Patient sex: M
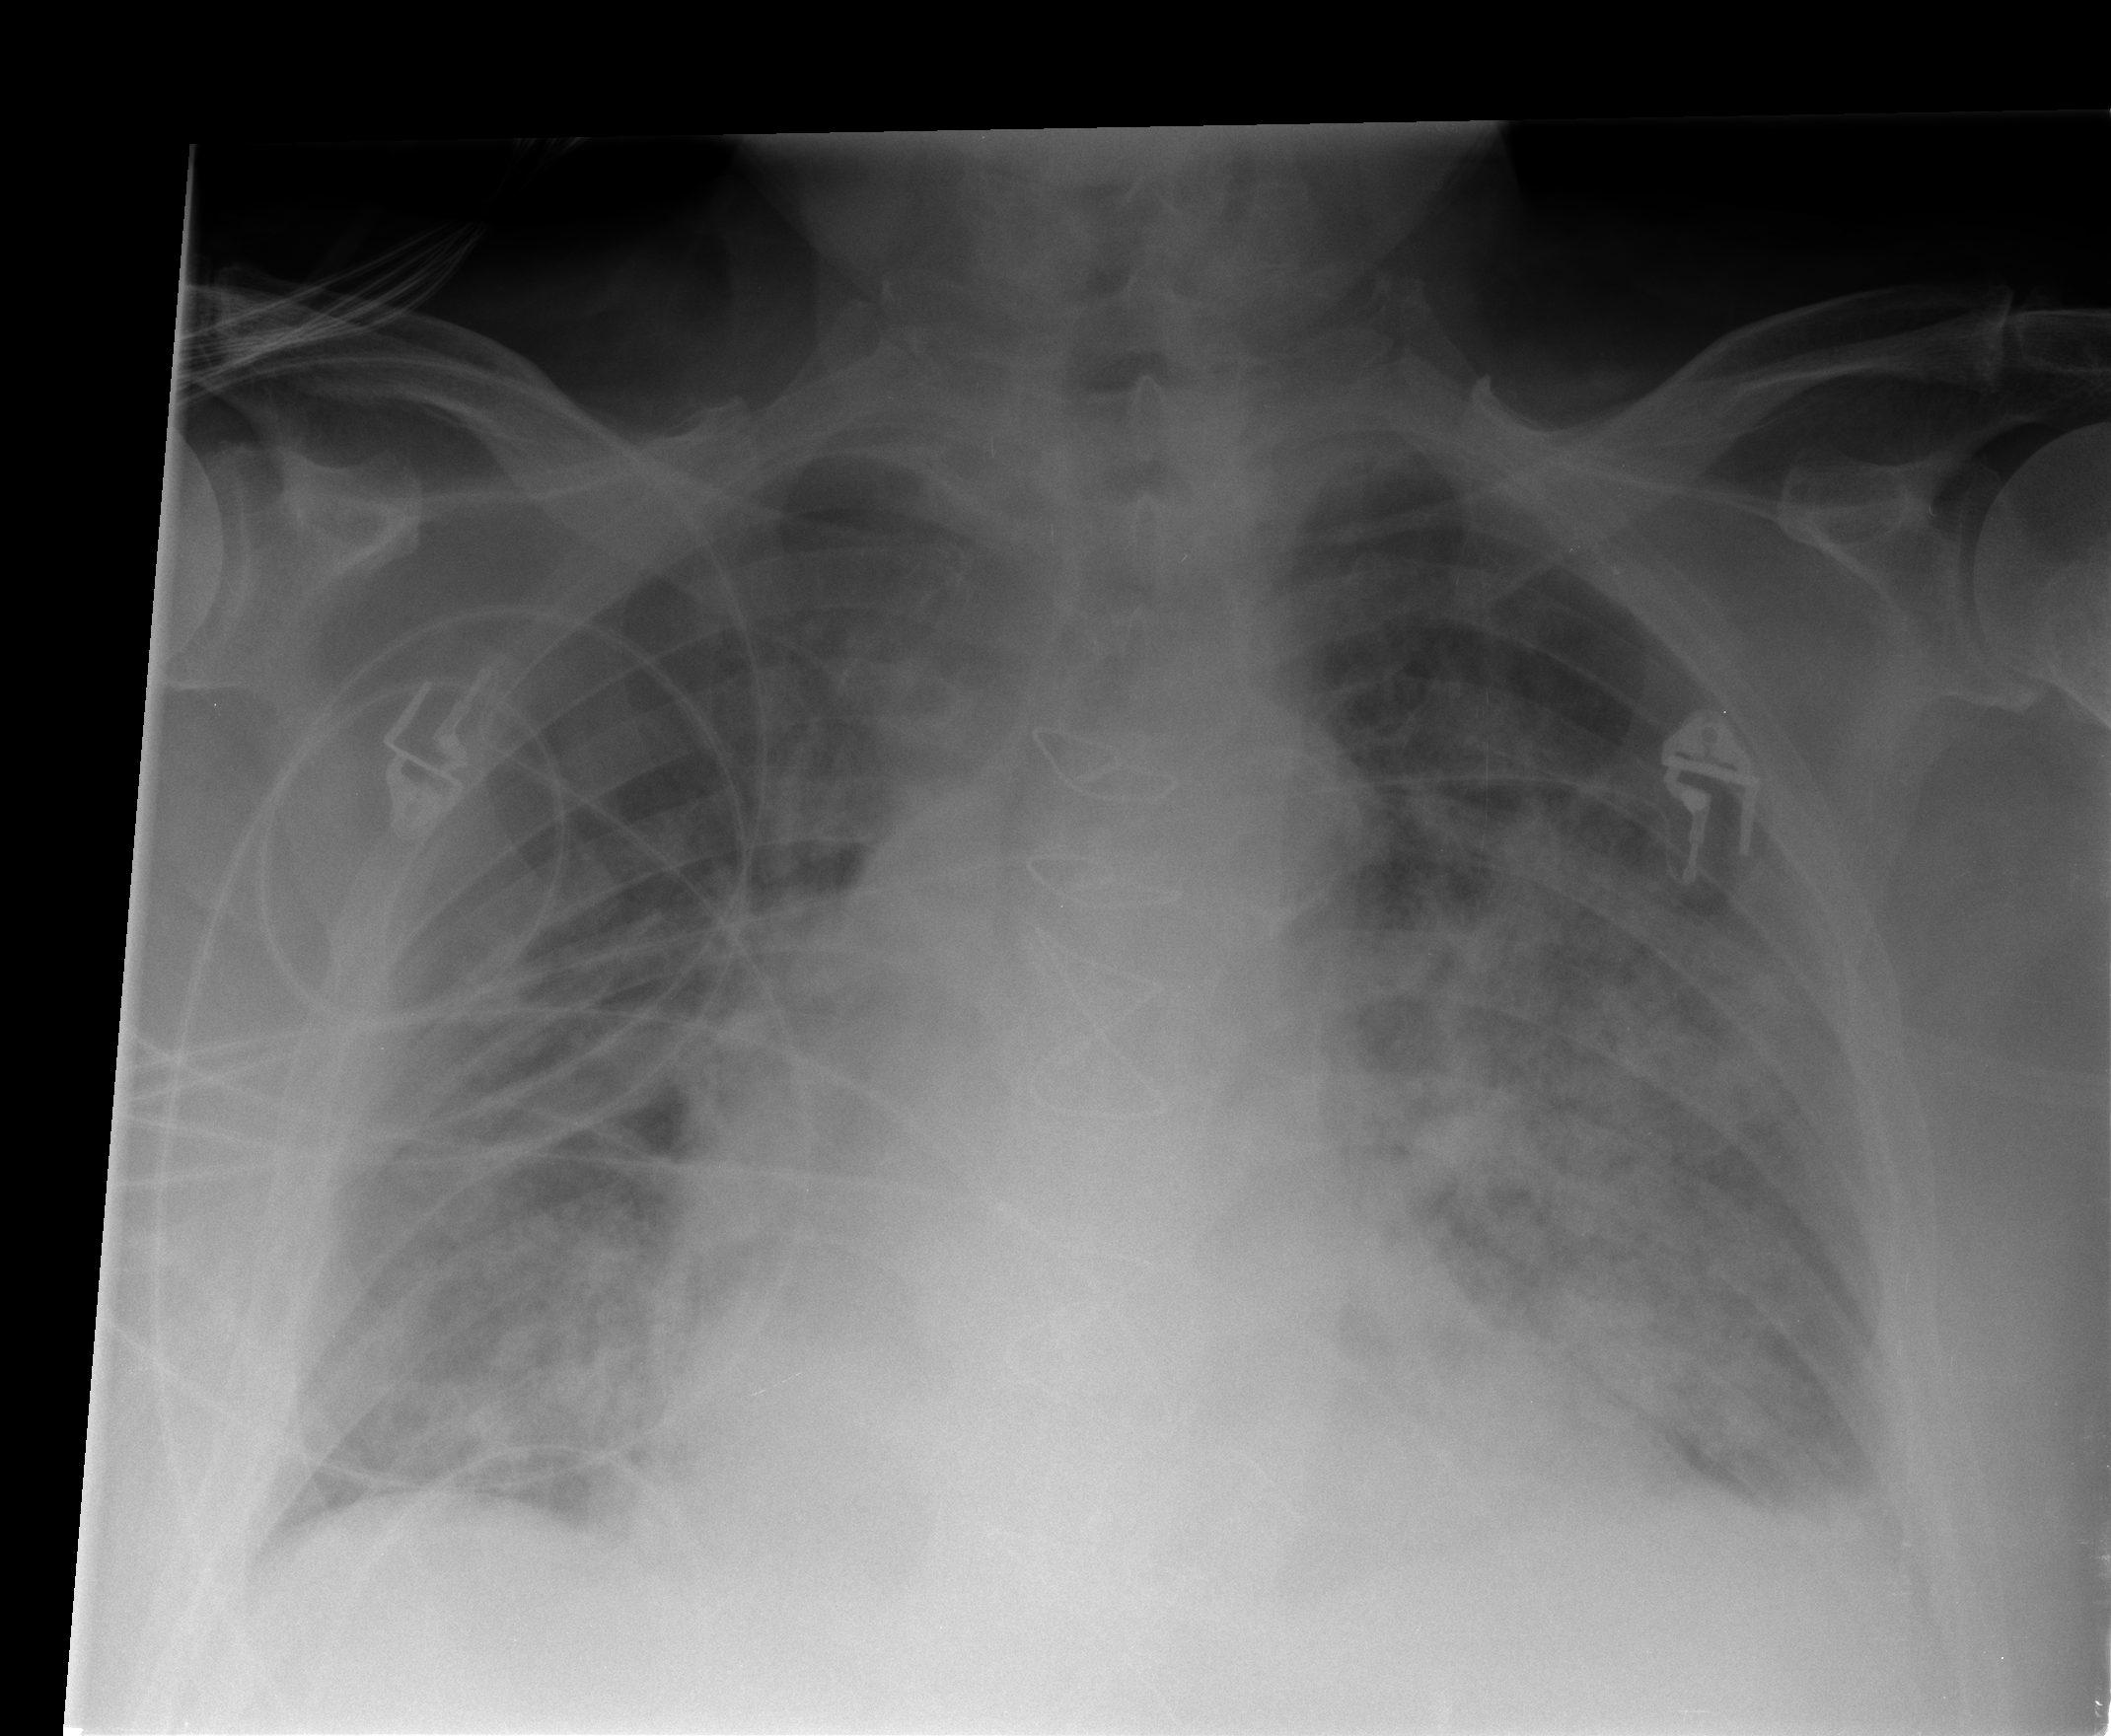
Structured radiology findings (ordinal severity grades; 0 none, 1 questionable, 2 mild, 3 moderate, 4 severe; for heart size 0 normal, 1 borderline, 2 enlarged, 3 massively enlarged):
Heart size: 2
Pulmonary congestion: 3
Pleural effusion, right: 2
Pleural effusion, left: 0
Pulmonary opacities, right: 3
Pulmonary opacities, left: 3
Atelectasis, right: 3
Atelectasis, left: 3